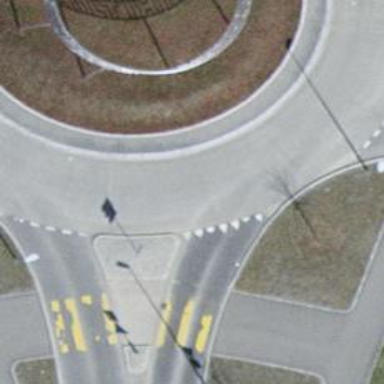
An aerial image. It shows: Road with "give way" sign.